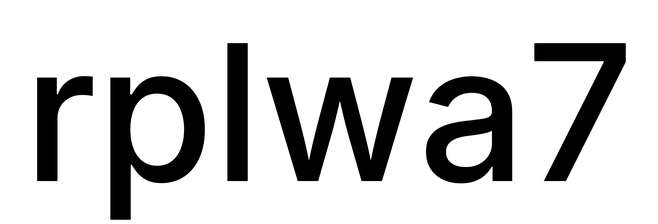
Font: Inter_Medium